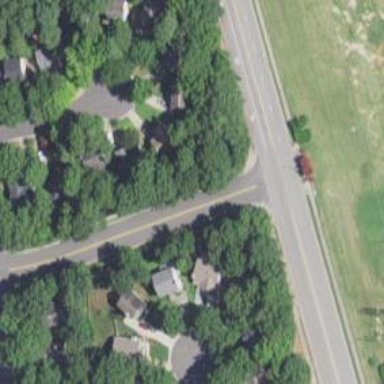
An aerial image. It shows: Stop road.